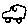
Label: car